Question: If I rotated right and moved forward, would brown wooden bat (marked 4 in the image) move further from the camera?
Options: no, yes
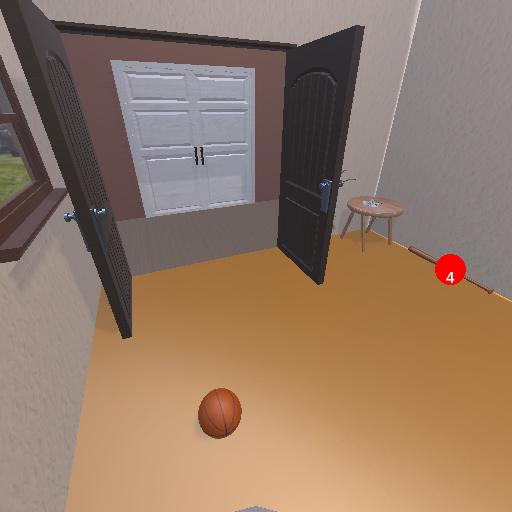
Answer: no